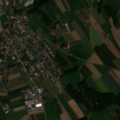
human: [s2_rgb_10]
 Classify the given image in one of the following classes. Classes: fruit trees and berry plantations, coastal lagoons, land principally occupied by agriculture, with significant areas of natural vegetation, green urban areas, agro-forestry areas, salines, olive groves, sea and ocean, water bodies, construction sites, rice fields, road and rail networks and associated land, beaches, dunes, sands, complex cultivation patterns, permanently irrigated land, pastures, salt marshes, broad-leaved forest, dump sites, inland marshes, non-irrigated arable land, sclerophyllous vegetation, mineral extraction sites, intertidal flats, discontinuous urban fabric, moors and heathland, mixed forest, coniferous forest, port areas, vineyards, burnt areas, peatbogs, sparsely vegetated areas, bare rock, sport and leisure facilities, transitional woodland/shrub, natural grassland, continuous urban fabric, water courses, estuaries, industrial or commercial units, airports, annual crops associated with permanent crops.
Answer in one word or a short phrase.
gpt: discontinuous urban fabric, non-irrigated arable land, mixed forest